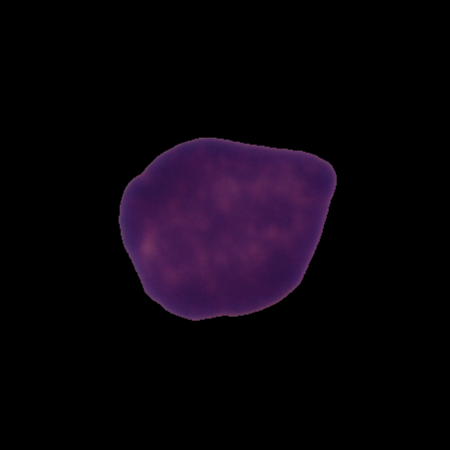
Label: healthy